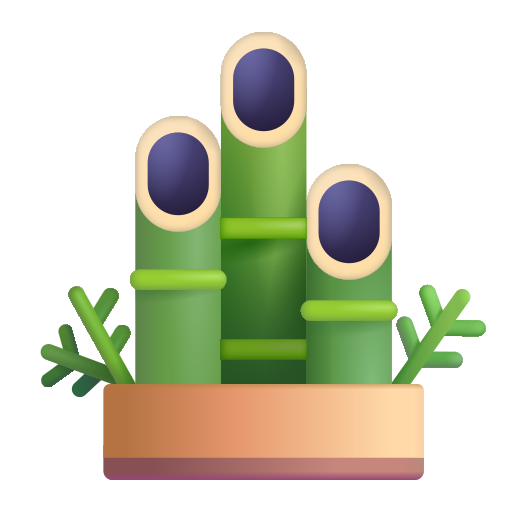
pine decoration color